Question: When I click this link it opens up the file in Xcode. Unfortunately there doesn't seem to be any way to change this. I would like it to open in Sublime or Atom. I've checked the GitHub for Mac preferences menu but there is nothing there related to your default editor. I've tried changing my default git editor but that doesn't work either. How do I set the editor GitHub for Mac uses?

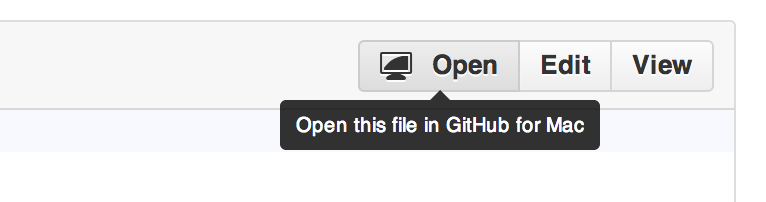
Answer: I figured it out. Github for Mac uses the same application that finder would use if you double clicked on the file. You can follow these instructions to change the default application for a given file type <URL>.